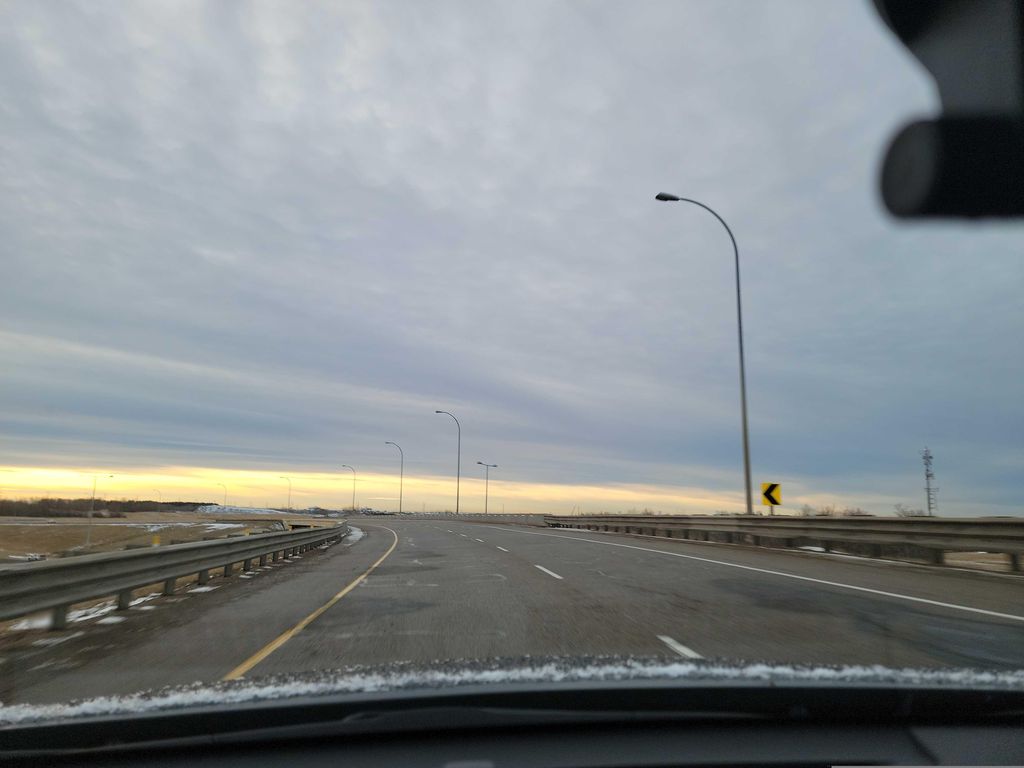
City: edmonton